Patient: sex F, age 61
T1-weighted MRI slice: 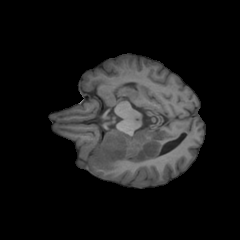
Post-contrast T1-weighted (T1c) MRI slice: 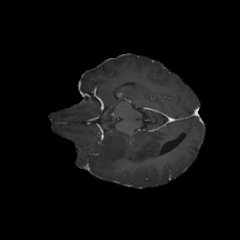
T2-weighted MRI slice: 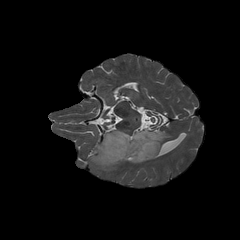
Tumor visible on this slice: yes
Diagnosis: Astrocytoma, IDH-wildtype
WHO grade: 2